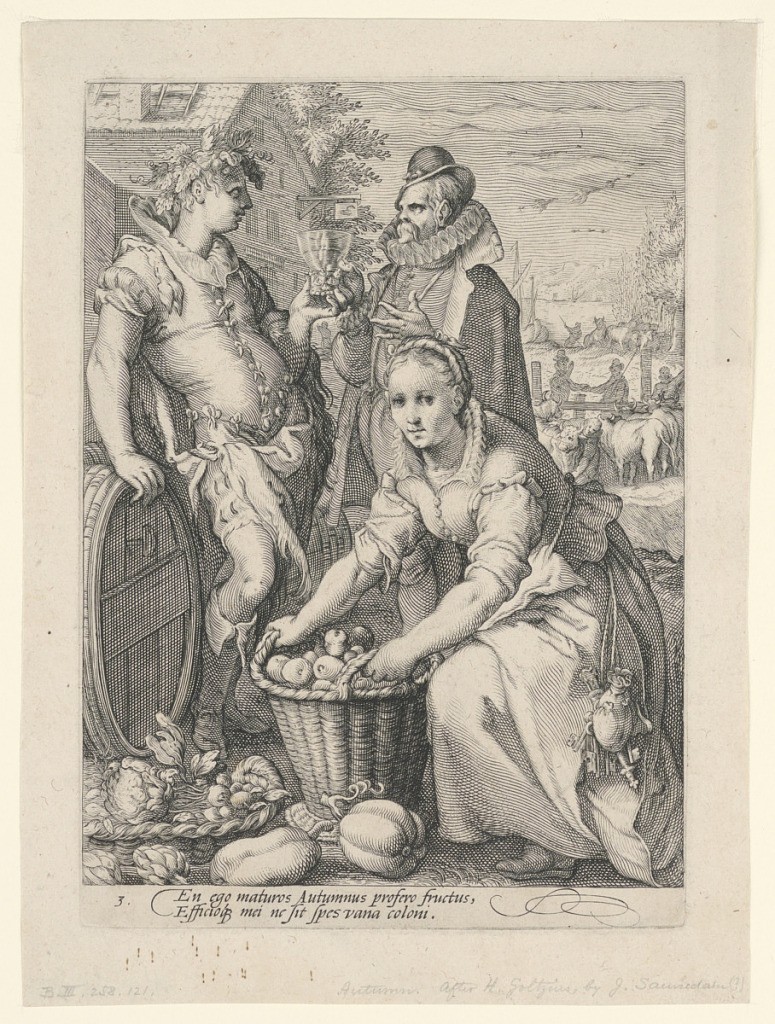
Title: Four Seasons (Autumn)
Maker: Hendrik Goltzius, Netherlandish, 1558 – 1617
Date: ca. 1595
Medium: Engraving
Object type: Print
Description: B. III. 258. 121. B. IV. 511. 70. Harvesting fruit.